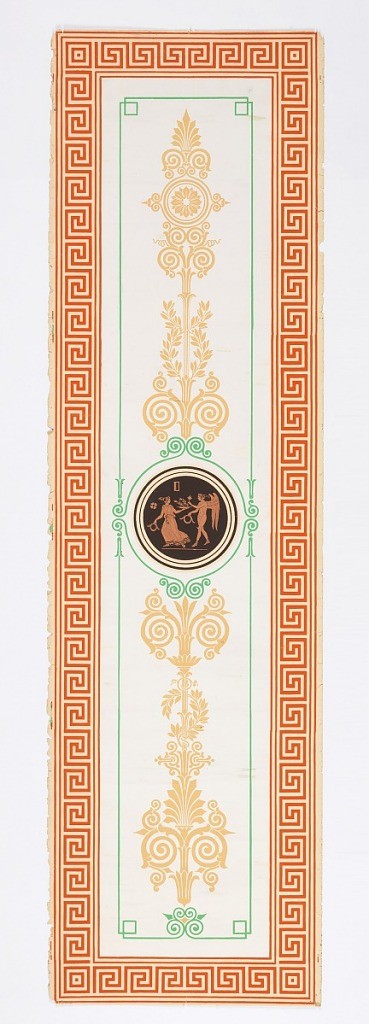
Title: Decorative panel
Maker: Jules Desfossé, French, active 1851 - 1863
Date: ca. 1840
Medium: Block-printed paper
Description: Greek or Roman figures in medallion, alternating with vases in medallions. Figures and vases printed in terra cotta on black background. Medallions are surrounded by orange, blue and white strapwork. Printed on off-white ground.

H#583